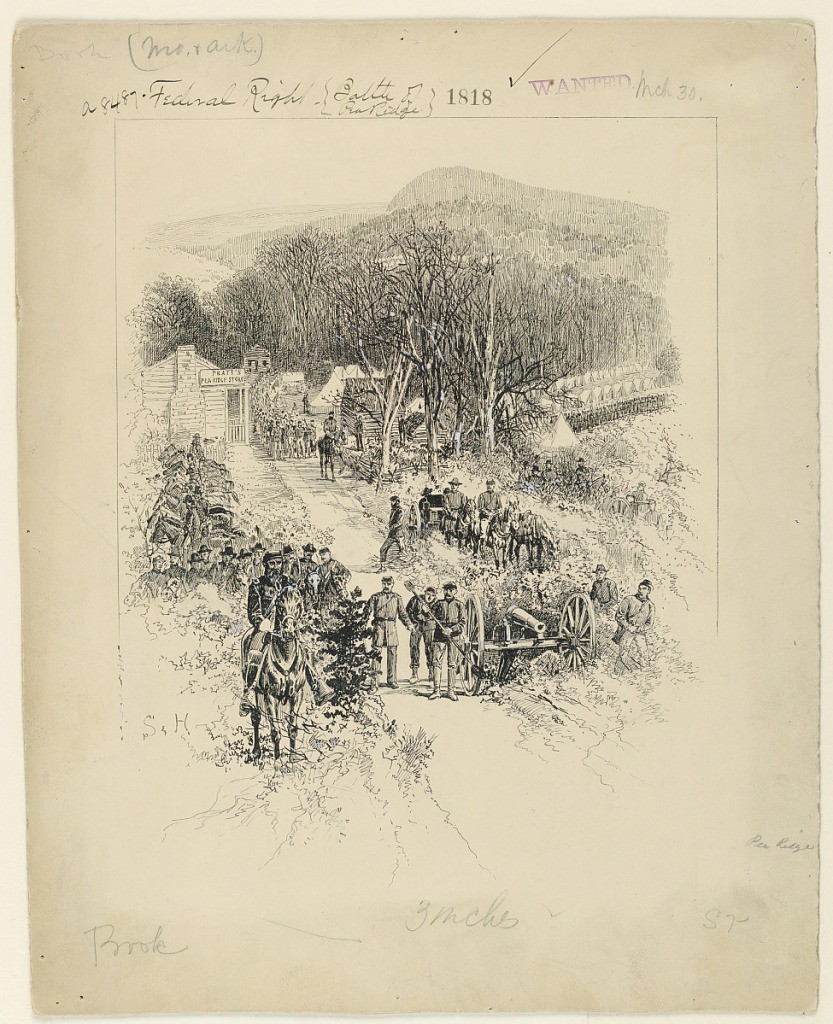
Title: The Union Army under General Carr at Pratt's store
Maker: Francis H. Schell, 1830 – 1909
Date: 1887
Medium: Pen and ink on cream illustration board
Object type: Drawing
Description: The Union army and a canon are lined up in front of "Pratt's Pea Ridge Store." The camp is in the background.